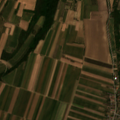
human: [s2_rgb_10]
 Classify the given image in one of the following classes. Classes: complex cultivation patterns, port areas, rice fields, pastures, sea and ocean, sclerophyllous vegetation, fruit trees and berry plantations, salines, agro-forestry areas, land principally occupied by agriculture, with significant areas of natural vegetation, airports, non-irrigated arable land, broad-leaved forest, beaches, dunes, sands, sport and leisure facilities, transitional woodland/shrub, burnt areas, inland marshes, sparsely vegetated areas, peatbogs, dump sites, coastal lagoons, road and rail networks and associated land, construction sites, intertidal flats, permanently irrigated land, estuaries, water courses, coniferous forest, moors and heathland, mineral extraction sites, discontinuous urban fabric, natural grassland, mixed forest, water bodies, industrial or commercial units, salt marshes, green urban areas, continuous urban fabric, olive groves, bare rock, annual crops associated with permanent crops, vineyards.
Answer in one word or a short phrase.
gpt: discontinuous urban fabric, non-irrigated arable land, land principally occupied by agriculture, with significant areas of natural vegetation